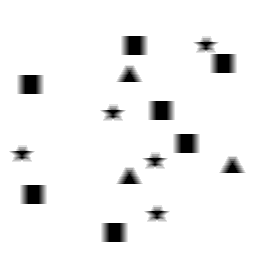
Squares: 7
Triangles: 3
Stars: 5
Total shapes: 15